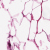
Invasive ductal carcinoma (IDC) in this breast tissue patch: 0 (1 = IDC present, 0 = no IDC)